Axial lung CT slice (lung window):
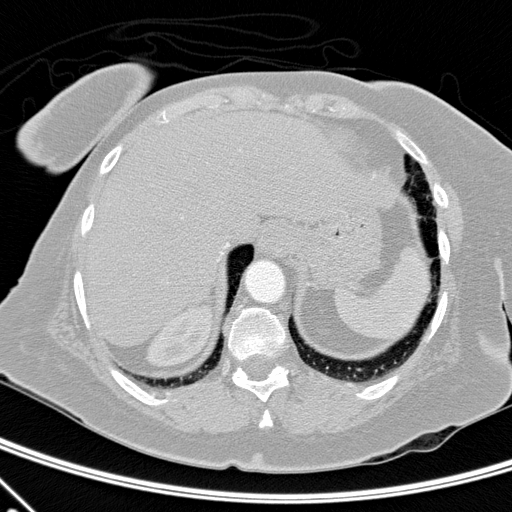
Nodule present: no